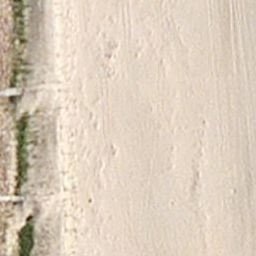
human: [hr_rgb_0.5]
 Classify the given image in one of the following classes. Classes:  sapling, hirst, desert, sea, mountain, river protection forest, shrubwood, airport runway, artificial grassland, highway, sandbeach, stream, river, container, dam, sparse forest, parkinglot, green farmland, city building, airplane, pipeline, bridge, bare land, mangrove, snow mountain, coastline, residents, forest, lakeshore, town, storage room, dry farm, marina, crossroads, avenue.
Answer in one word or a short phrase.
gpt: sandbeach